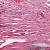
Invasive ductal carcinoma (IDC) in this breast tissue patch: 0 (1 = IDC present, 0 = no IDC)